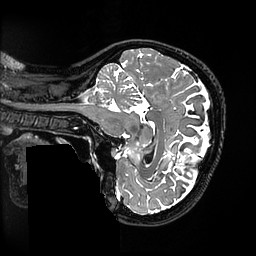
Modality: T2w
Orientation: sagittal
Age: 29
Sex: female
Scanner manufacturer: ge
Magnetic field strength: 3 T
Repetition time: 3.202 s
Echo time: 0.0669 s